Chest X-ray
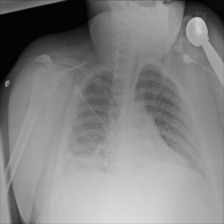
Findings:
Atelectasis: positive
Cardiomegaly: negative
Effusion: negative
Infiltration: negative
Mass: negative
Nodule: negative
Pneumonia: negative
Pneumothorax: negative
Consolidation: negative
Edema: negative
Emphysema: negative
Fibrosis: negative
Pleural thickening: negative
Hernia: negative